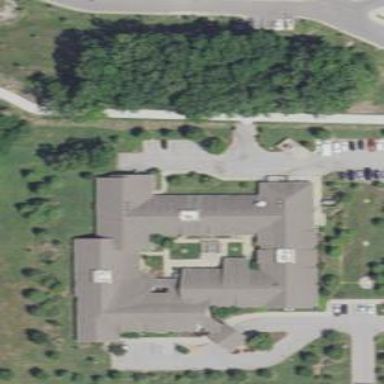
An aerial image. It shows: Nursing home.